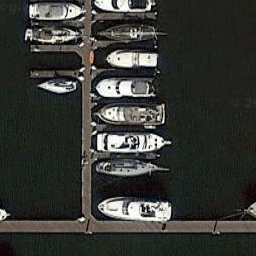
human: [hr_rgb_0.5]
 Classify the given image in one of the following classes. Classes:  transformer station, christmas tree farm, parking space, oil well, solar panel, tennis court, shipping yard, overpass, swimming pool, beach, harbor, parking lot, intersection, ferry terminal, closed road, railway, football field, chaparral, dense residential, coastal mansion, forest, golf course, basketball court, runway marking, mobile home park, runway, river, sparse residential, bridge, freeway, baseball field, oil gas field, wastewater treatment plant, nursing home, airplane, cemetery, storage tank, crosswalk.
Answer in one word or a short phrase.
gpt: harbor